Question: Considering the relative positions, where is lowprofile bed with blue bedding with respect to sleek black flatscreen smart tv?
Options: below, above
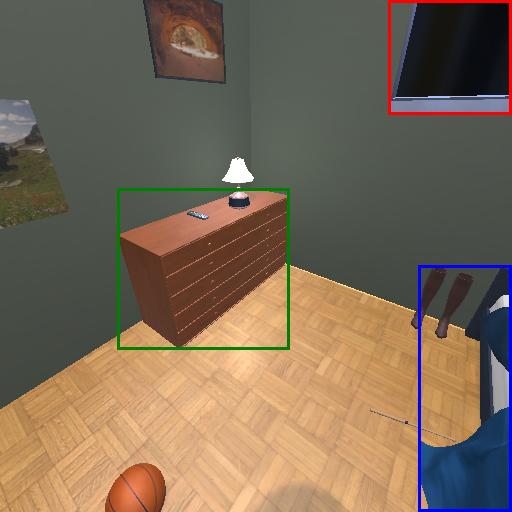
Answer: below